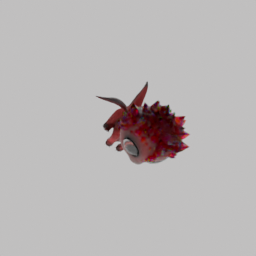
Label: animals